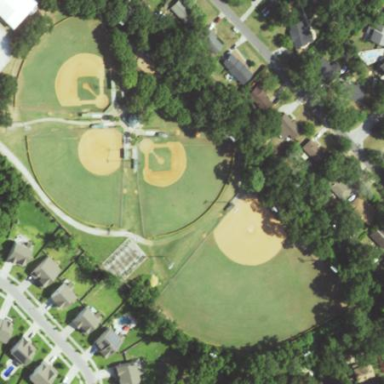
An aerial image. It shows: Baseball pitch for leisure land activities.